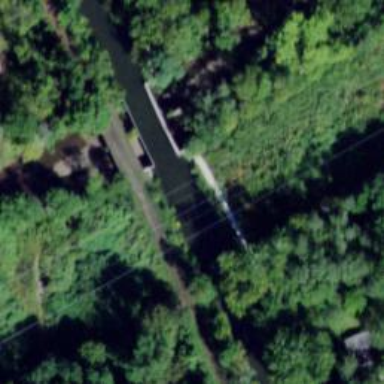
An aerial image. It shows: Aqueduct bridge over canal.